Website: home-depot
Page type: billing-address
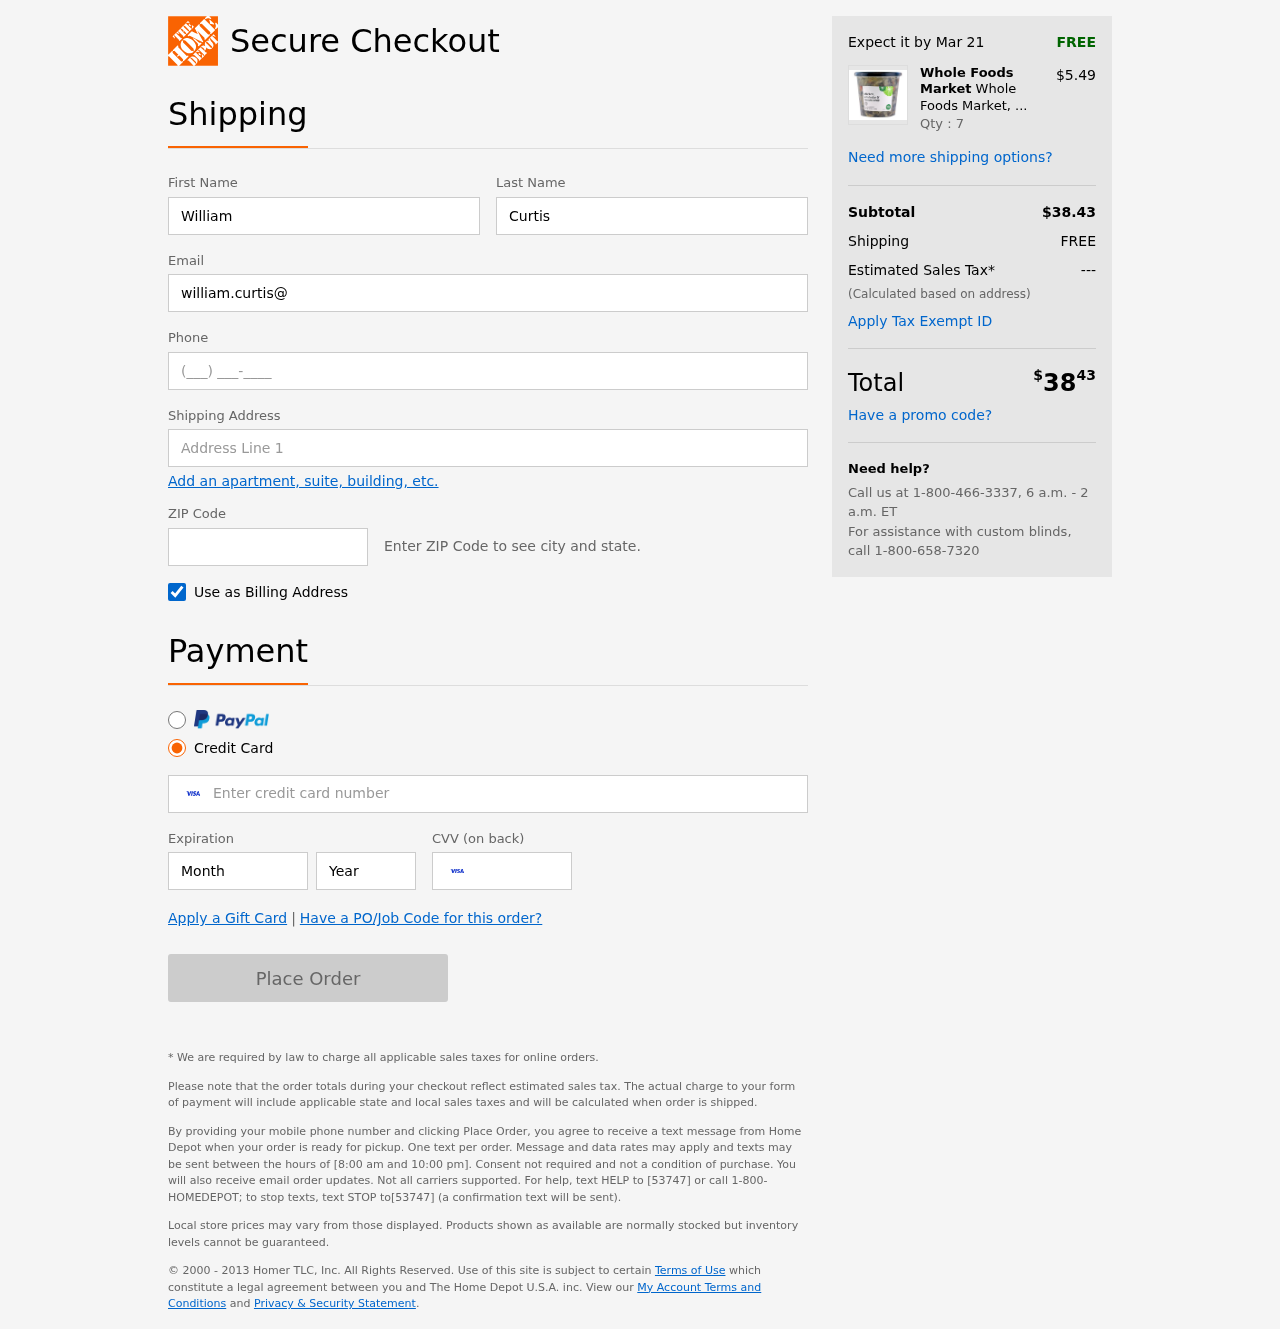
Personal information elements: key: PII_FIRSTNAME
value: William
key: PII_LASTNAME
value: Curtis
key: PII_EMAIL
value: william.curtis@hotmail.com
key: PII_PHONE
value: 9559470189
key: PII_STREET
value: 7923 Matthew Mountain
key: PII_POSTCODE
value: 10491
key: PII_CARD_NUMBER
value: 4073 4603 1613 4071
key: PII_CARD_EXPIRY_MONTH
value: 06
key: PII_CARD_CVV
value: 992
Product elements: key: PRODUCT1_BRAND
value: Whole Foods Market
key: PRODUCT1_NAME
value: Whole Foods Market, Chicken, Artichoke & Lemon Soup, 24 oz
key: PRODUCT1_PRICE
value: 5.49
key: PRODUCT1_QUANTITY
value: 7
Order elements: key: ORDER_DELIVERY_DATE
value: Mar 21
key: ORDER_SUBTOTAL
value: $38.43
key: ORDER_SHIPPING_COST
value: FREE
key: ORDER_TAX
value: ---
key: ORDER_TOTAL2
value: $3843